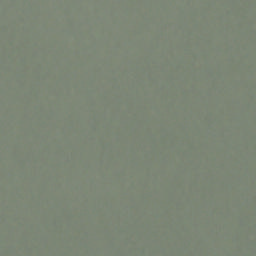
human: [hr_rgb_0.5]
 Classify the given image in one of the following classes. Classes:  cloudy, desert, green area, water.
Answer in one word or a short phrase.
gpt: cloudy